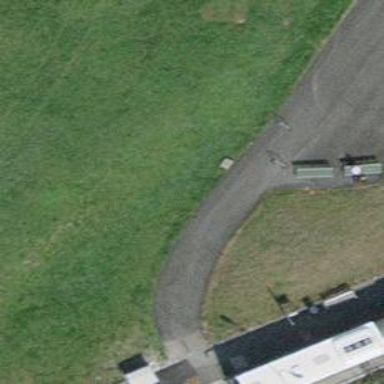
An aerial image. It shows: Double fixed cycle barrier.